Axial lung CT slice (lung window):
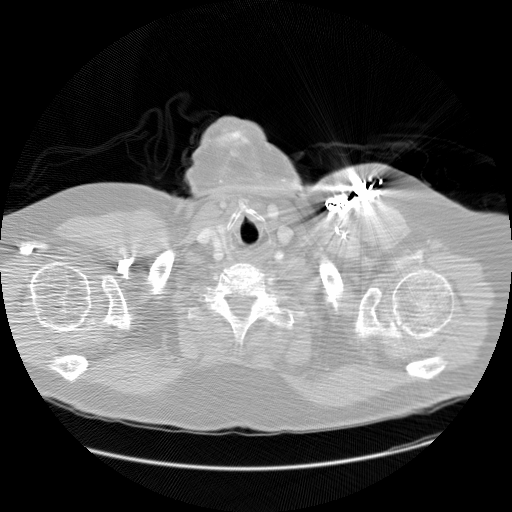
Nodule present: no